Interaction volume radius: 10 \u00c5
Interaction volume height: 30 \u00c5
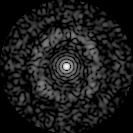
Disorder parameter: 0.7938